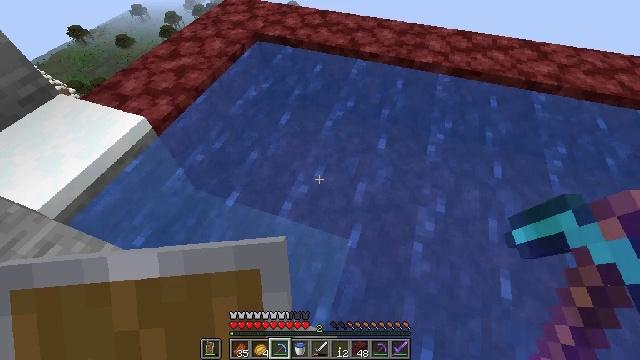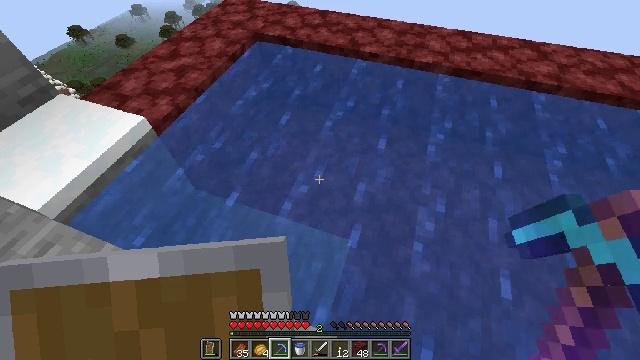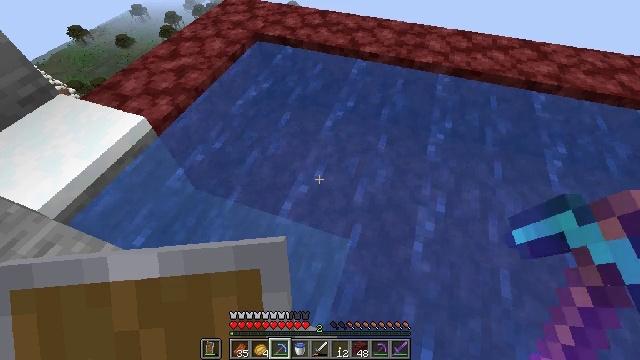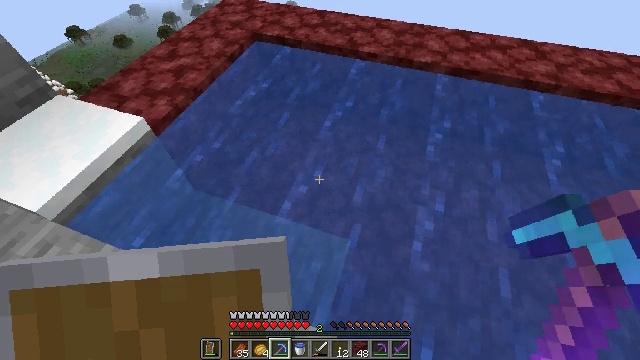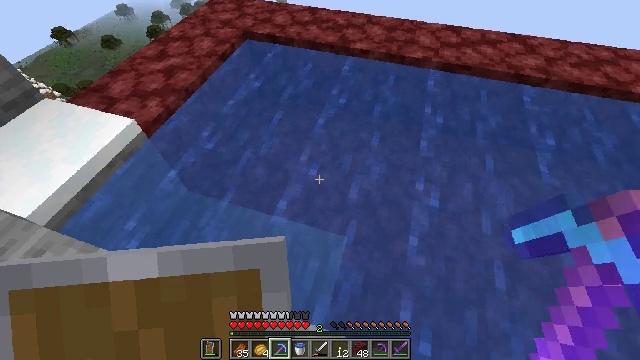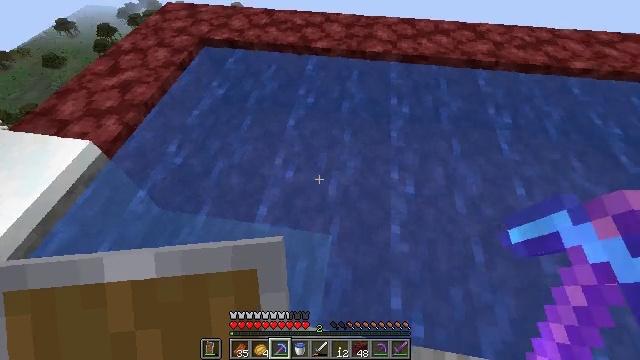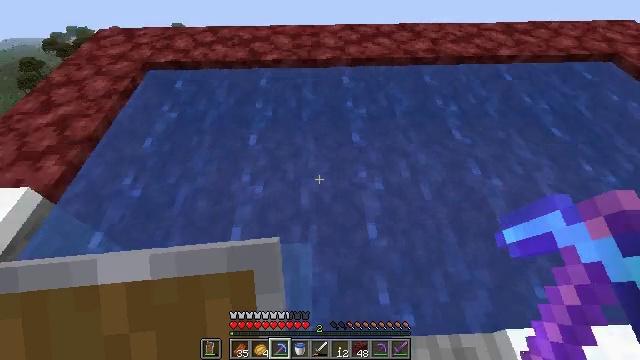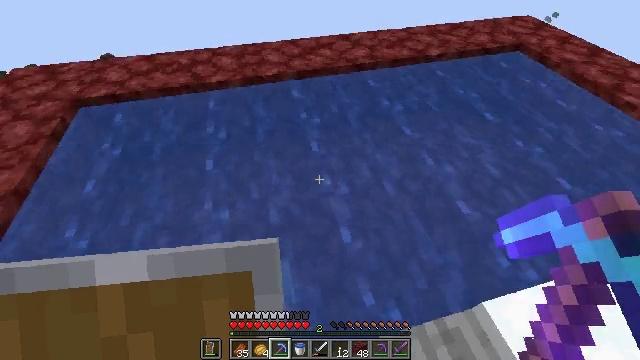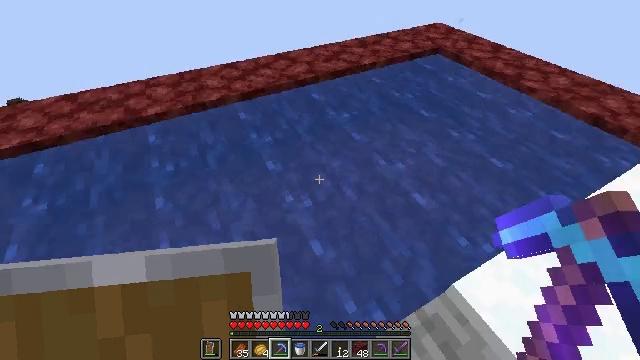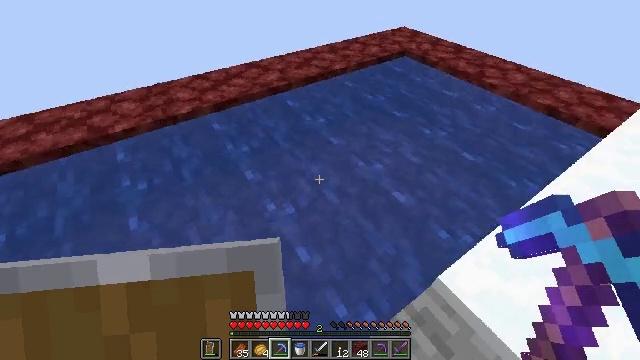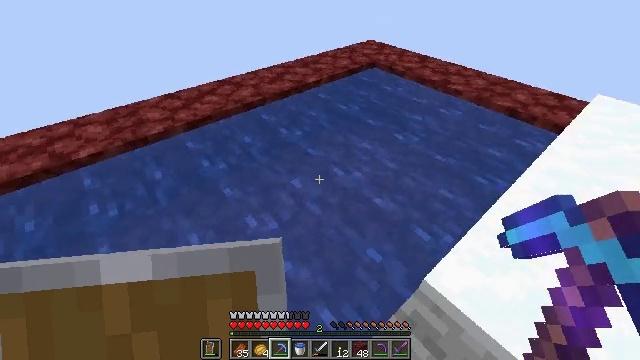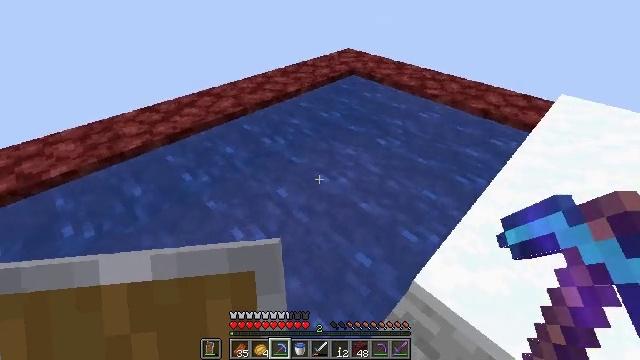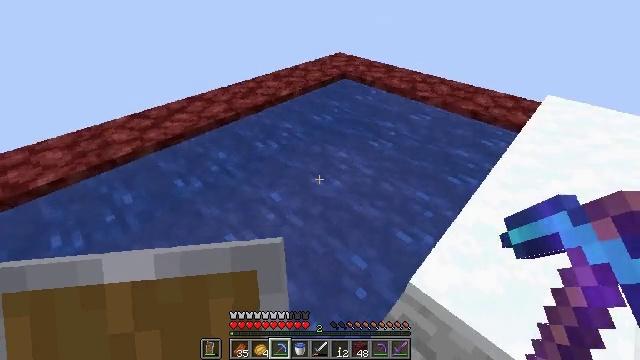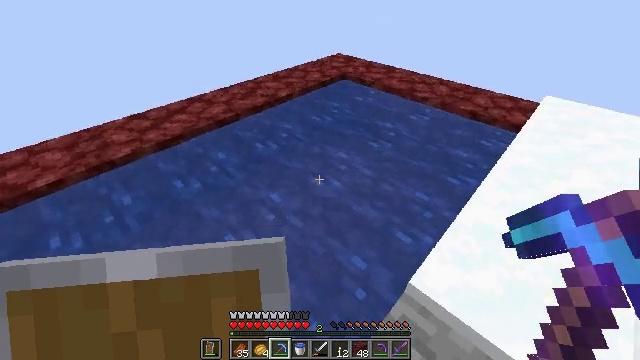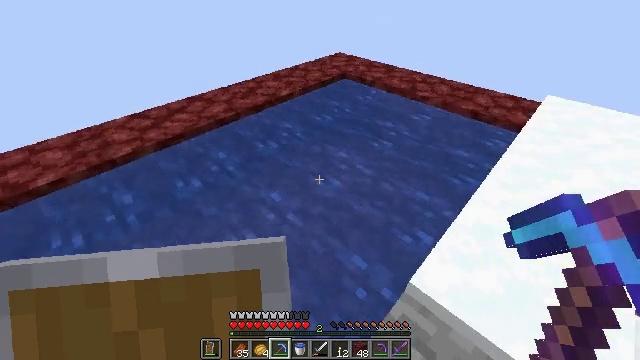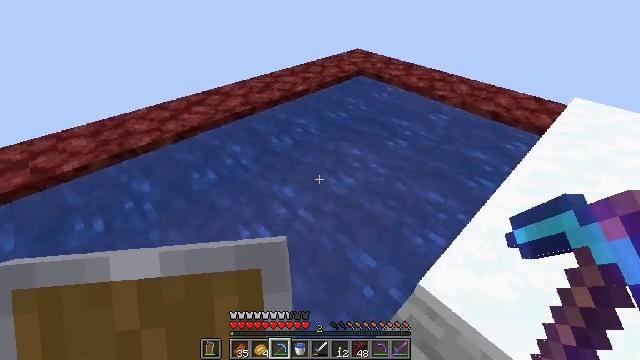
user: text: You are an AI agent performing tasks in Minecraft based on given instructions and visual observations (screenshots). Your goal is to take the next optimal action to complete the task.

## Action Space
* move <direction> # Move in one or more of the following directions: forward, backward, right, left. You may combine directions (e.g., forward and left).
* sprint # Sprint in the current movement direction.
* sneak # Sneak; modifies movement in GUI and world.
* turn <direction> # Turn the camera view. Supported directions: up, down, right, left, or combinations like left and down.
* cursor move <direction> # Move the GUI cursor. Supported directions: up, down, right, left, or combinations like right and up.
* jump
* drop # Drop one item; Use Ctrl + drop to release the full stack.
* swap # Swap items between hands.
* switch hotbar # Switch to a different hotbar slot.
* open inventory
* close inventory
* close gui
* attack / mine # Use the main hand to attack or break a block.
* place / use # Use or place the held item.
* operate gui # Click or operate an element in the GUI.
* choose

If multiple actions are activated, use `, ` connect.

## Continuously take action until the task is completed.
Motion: motion action
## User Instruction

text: Harvest the ice from frozen areas.
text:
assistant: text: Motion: no_op
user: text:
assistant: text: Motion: no_op
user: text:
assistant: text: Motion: no_op
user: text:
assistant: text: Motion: turn right
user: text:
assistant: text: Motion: turn right
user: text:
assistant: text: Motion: turn right and up
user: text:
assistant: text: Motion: turn right and up
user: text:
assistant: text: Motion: turn right and up
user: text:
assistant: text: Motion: turn right and up
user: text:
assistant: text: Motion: turn right and up
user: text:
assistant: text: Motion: turn right and up
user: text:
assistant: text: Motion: turn right
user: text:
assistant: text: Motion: no_op
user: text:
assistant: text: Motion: no_op
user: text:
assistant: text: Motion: turn left
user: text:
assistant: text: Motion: turn left and down
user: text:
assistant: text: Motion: turn left and down
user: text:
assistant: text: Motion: turn left
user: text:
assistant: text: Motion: no_op
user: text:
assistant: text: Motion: no_op
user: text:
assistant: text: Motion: no_op
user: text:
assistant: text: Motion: turn left
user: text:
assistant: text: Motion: turn left and up
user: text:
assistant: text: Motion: turn left and up
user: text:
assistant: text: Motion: turn left and up
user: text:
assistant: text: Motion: turn left
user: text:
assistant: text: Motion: no_op
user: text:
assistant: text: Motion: no_op
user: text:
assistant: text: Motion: no_op
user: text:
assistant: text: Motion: no_op